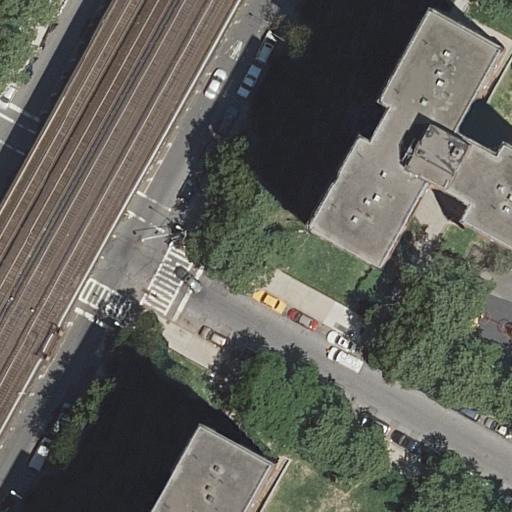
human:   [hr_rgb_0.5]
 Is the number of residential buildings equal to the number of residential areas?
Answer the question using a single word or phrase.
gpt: yes

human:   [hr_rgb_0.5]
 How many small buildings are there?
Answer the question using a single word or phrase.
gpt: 0

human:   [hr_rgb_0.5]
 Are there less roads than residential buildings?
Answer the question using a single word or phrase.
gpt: no

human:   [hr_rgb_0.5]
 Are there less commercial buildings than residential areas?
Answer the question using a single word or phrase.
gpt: yes

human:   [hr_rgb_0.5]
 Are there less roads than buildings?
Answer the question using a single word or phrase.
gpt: no

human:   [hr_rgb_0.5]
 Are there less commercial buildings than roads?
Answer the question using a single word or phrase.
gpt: yes

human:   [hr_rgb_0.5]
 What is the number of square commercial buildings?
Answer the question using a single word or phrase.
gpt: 0

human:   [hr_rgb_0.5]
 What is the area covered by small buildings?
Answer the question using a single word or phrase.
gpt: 0m2

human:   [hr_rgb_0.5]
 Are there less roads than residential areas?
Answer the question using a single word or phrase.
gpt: no

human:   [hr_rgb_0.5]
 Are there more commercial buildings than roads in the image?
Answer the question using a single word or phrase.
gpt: no

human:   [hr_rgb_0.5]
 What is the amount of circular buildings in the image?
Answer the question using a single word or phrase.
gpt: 0

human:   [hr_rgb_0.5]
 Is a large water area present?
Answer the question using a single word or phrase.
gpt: no

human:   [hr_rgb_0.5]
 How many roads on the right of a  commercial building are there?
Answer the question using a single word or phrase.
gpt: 0

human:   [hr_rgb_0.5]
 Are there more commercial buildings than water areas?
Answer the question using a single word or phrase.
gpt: no

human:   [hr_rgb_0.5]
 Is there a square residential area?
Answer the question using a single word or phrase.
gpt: no

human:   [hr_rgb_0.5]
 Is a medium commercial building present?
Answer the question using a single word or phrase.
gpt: no

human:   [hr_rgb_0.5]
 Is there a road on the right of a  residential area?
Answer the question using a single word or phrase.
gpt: yes

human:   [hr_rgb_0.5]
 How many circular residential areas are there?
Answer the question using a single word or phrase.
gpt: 0

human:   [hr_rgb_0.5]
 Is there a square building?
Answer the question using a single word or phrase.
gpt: no

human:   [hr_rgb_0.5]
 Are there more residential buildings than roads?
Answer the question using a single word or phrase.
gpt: no

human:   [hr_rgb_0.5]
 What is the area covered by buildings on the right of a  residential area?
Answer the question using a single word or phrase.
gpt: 1240m2

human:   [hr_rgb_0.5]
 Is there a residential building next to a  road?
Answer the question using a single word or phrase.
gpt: yes

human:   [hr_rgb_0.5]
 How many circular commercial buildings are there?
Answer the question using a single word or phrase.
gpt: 0

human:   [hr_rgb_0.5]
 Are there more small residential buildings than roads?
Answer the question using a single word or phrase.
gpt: no

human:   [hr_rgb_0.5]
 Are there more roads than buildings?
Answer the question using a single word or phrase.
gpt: yes

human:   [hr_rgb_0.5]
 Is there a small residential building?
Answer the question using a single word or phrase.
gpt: no

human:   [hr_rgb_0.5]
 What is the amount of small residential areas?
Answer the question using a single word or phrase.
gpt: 1

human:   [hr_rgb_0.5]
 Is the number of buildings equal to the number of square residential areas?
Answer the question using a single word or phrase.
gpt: no

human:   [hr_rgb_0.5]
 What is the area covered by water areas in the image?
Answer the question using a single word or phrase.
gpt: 0m2

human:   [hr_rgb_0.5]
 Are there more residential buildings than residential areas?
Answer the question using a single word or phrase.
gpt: no

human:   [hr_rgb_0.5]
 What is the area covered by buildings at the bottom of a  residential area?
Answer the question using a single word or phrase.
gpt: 240m2

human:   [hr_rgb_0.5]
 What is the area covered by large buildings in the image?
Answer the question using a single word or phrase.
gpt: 1000m2

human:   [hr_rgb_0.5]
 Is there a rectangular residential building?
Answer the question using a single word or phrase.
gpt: yes

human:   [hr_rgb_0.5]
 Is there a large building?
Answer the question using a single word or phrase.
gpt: yes

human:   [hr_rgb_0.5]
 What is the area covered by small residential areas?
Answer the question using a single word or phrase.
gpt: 0m2

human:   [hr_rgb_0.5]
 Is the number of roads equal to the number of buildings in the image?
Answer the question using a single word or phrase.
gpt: no